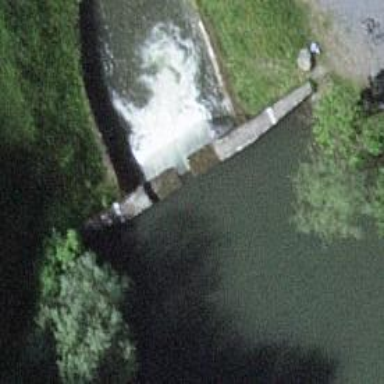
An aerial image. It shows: Weir in waterway.